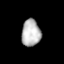
Tissue: lung
Cell type: T cells
Senescence score: 0.2359
Nuclear area (px): 496
Mean DAPI intensity: 184.619